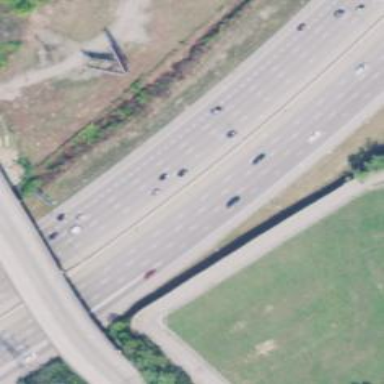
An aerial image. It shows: View of motorway.